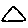
Label: triangle